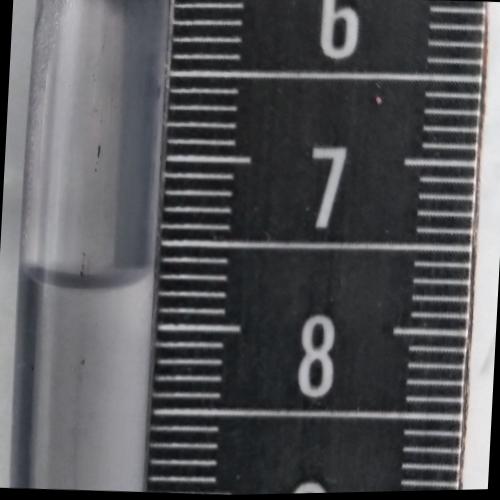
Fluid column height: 7.7 cm